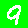
Digit: 9